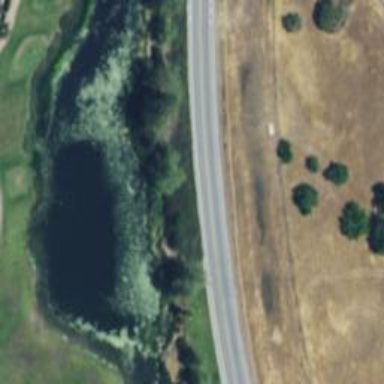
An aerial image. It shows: Water hazard on golf course. The hazard is natural water feature.